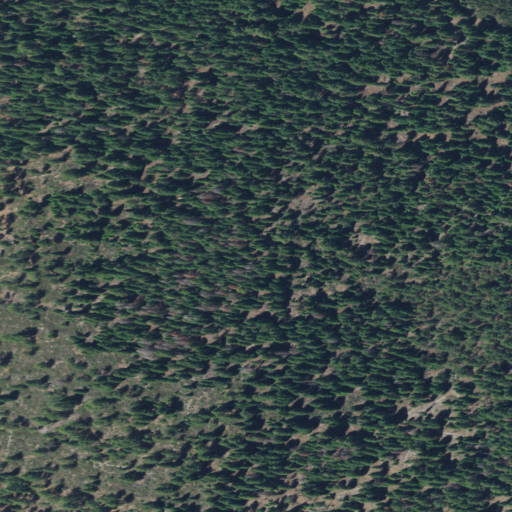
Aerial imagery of mountain in Oregon named Kuamaksi Butte containing only evergreen forest